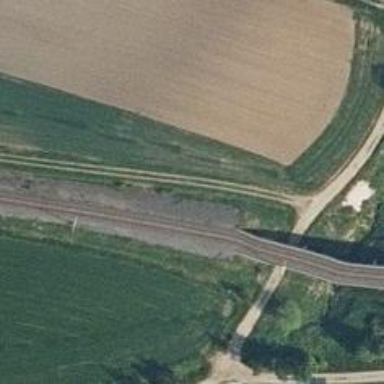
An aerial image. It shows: Bridge over railway with continuous electrified contact line.